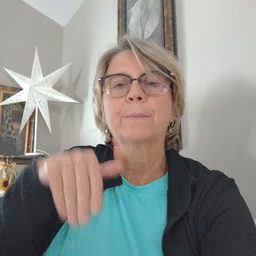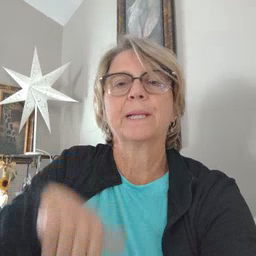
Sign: puppy